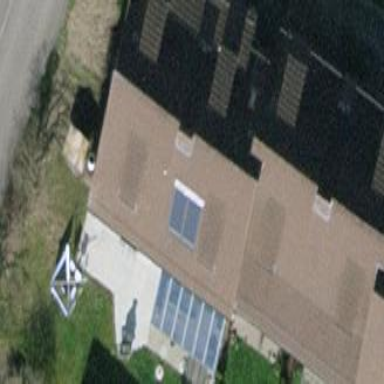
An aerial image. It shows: Terrace building with tile roof.